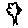
Label: tree